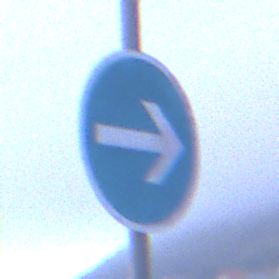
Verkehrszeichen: VorgeschriebeneFahrtrichtungHierRechts
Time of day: SunriseSunset
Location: Outdoor (Urban)
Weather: Overcast
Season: NotSpecified
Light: Natural